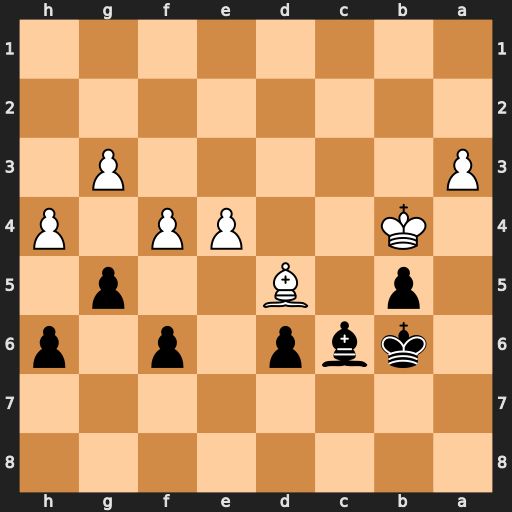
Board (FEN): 8/8/1kbp1p1p/1p1B2p1/1K2PP1P/P5P1/8/8
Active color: b
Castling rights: -
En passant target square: -
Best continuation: Bxd5 exd5 g4